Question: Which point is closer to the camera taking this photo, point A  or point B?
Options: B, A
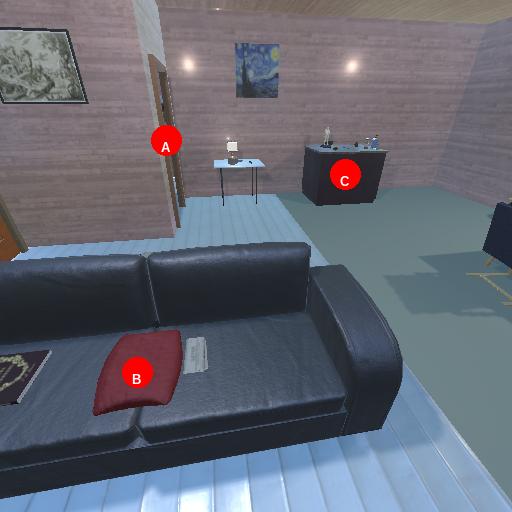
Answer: B